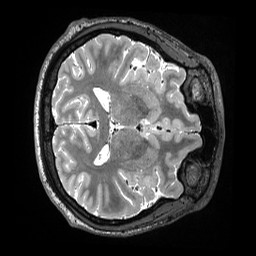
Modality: T2w
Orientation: axial